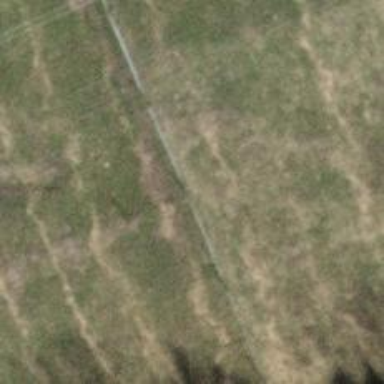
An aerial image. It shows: Fence is in the image.